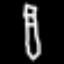
Label: pencil